Question: I am designing an application which needs to be able to get the user's attention. I play a ding sound and open up a notification dialog window, but I would also like the application's taskbar icon to flash the way that an installer that needs your permission does.
This is for a Windows 7 application, although I would prefer a cross-platform solution if one is available. Other resources I've seen suggest that that should be a side effect of using 'QWidget::show()', however I have not been able to reproduce this.
I expect the taskbar icon to look like this windows explorer notification telling me it has a conflict while copying files:

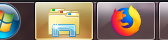
Answer: In windows, you should use <URL> etc..
---
For Qt, refer <URL>